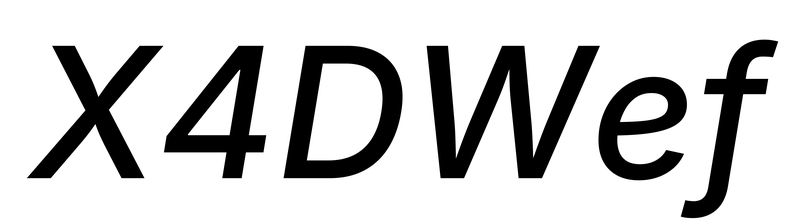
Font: Inter-Italic_Medium_Italic